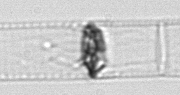
Label: Dactyliosolen_blavyanus